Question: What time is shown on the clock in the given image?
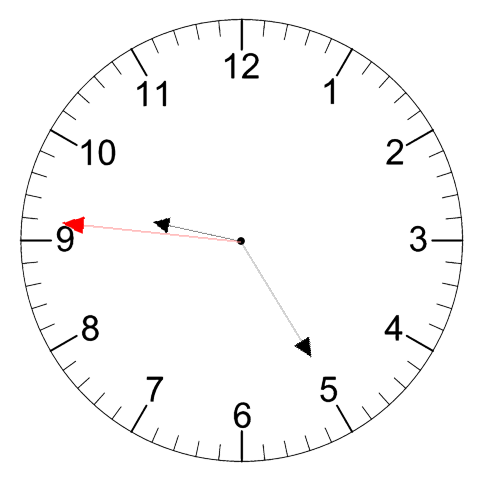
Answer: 09:24:46